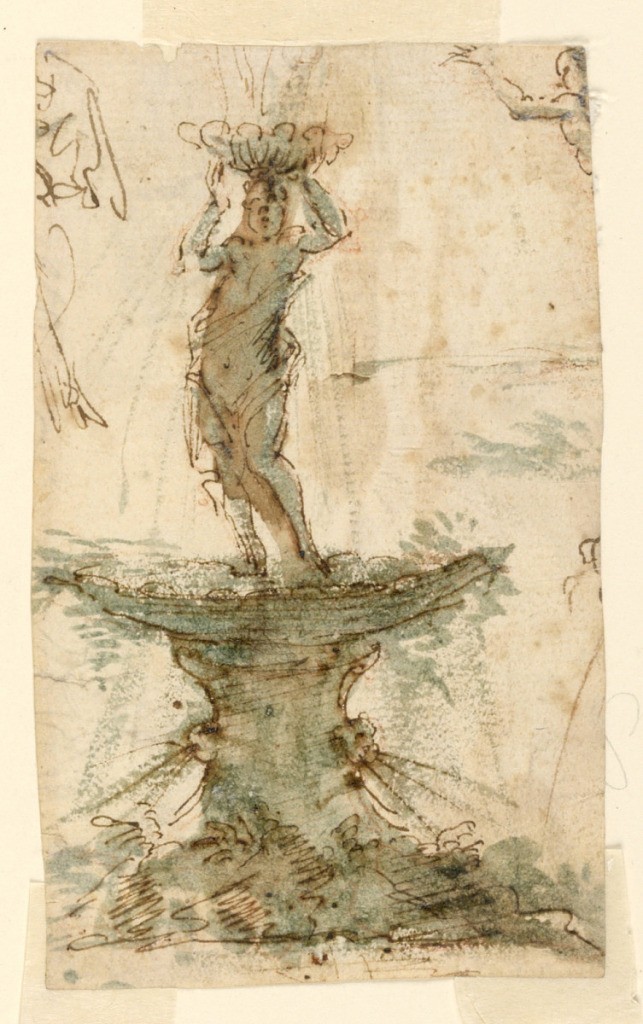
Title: Design for a Fountain
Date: mid- 17th century
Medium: Pen and brown ink, brush and blue wash on off-white laid paper
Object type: Drawing
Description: Vertical rectangle. From among stones rises a round pedestal. Above it stands a sculpted figure of a boy upon a row of dolphins carrying in his raised arms a shell. In it stands a base with a dancing child, the water pours from the base, from the hands and possibly from the right raised foot of the boy. At the left and right edges are parts of sketches of fountain figures. The latter belongs to a corresponding part in 1938-88-553. Verso: At left sketch of a fountain: a young man stands upon a base from which water pours. Part of the sketch continues on the verso of 1938-88-553. At right, sketch of the cresting of a processional stick and part of a sketch of a dancing child. Below is a part of pen scratching.